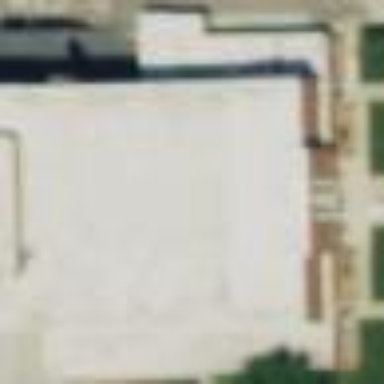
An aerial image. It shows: Historic building serving as theatre.